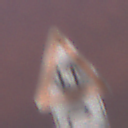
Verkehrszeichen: Gegenverkehr
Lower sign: RichtungsangabeDurchPfeile5
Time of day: SunriseSunset
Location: Outdoor (Urban)
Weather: PartlyCloudy
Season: NotSpecified
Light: Artificial